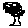
Label: tree